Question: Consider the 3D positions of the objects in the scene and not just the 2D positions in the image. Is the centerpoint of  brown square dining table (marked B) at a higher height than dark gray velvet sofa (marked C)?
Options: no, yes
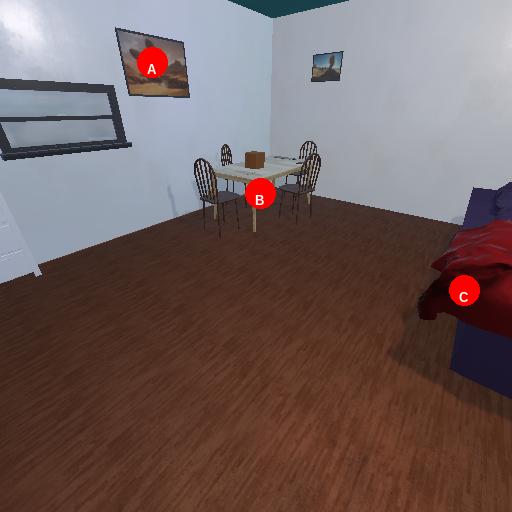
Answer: no